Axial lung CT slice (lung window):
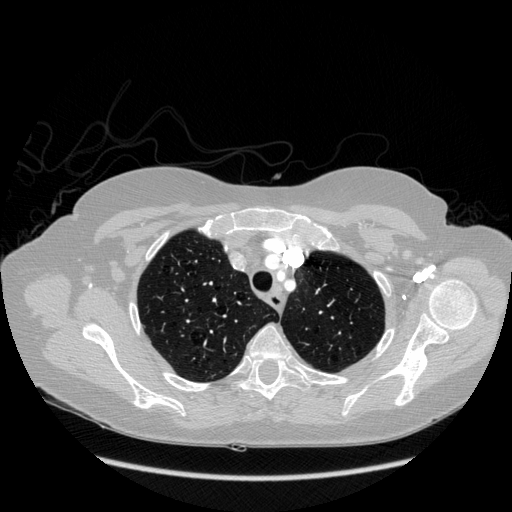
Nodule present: no